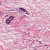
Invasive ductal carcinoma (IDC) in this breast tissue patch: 0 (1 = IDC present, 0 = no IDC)